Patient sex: F
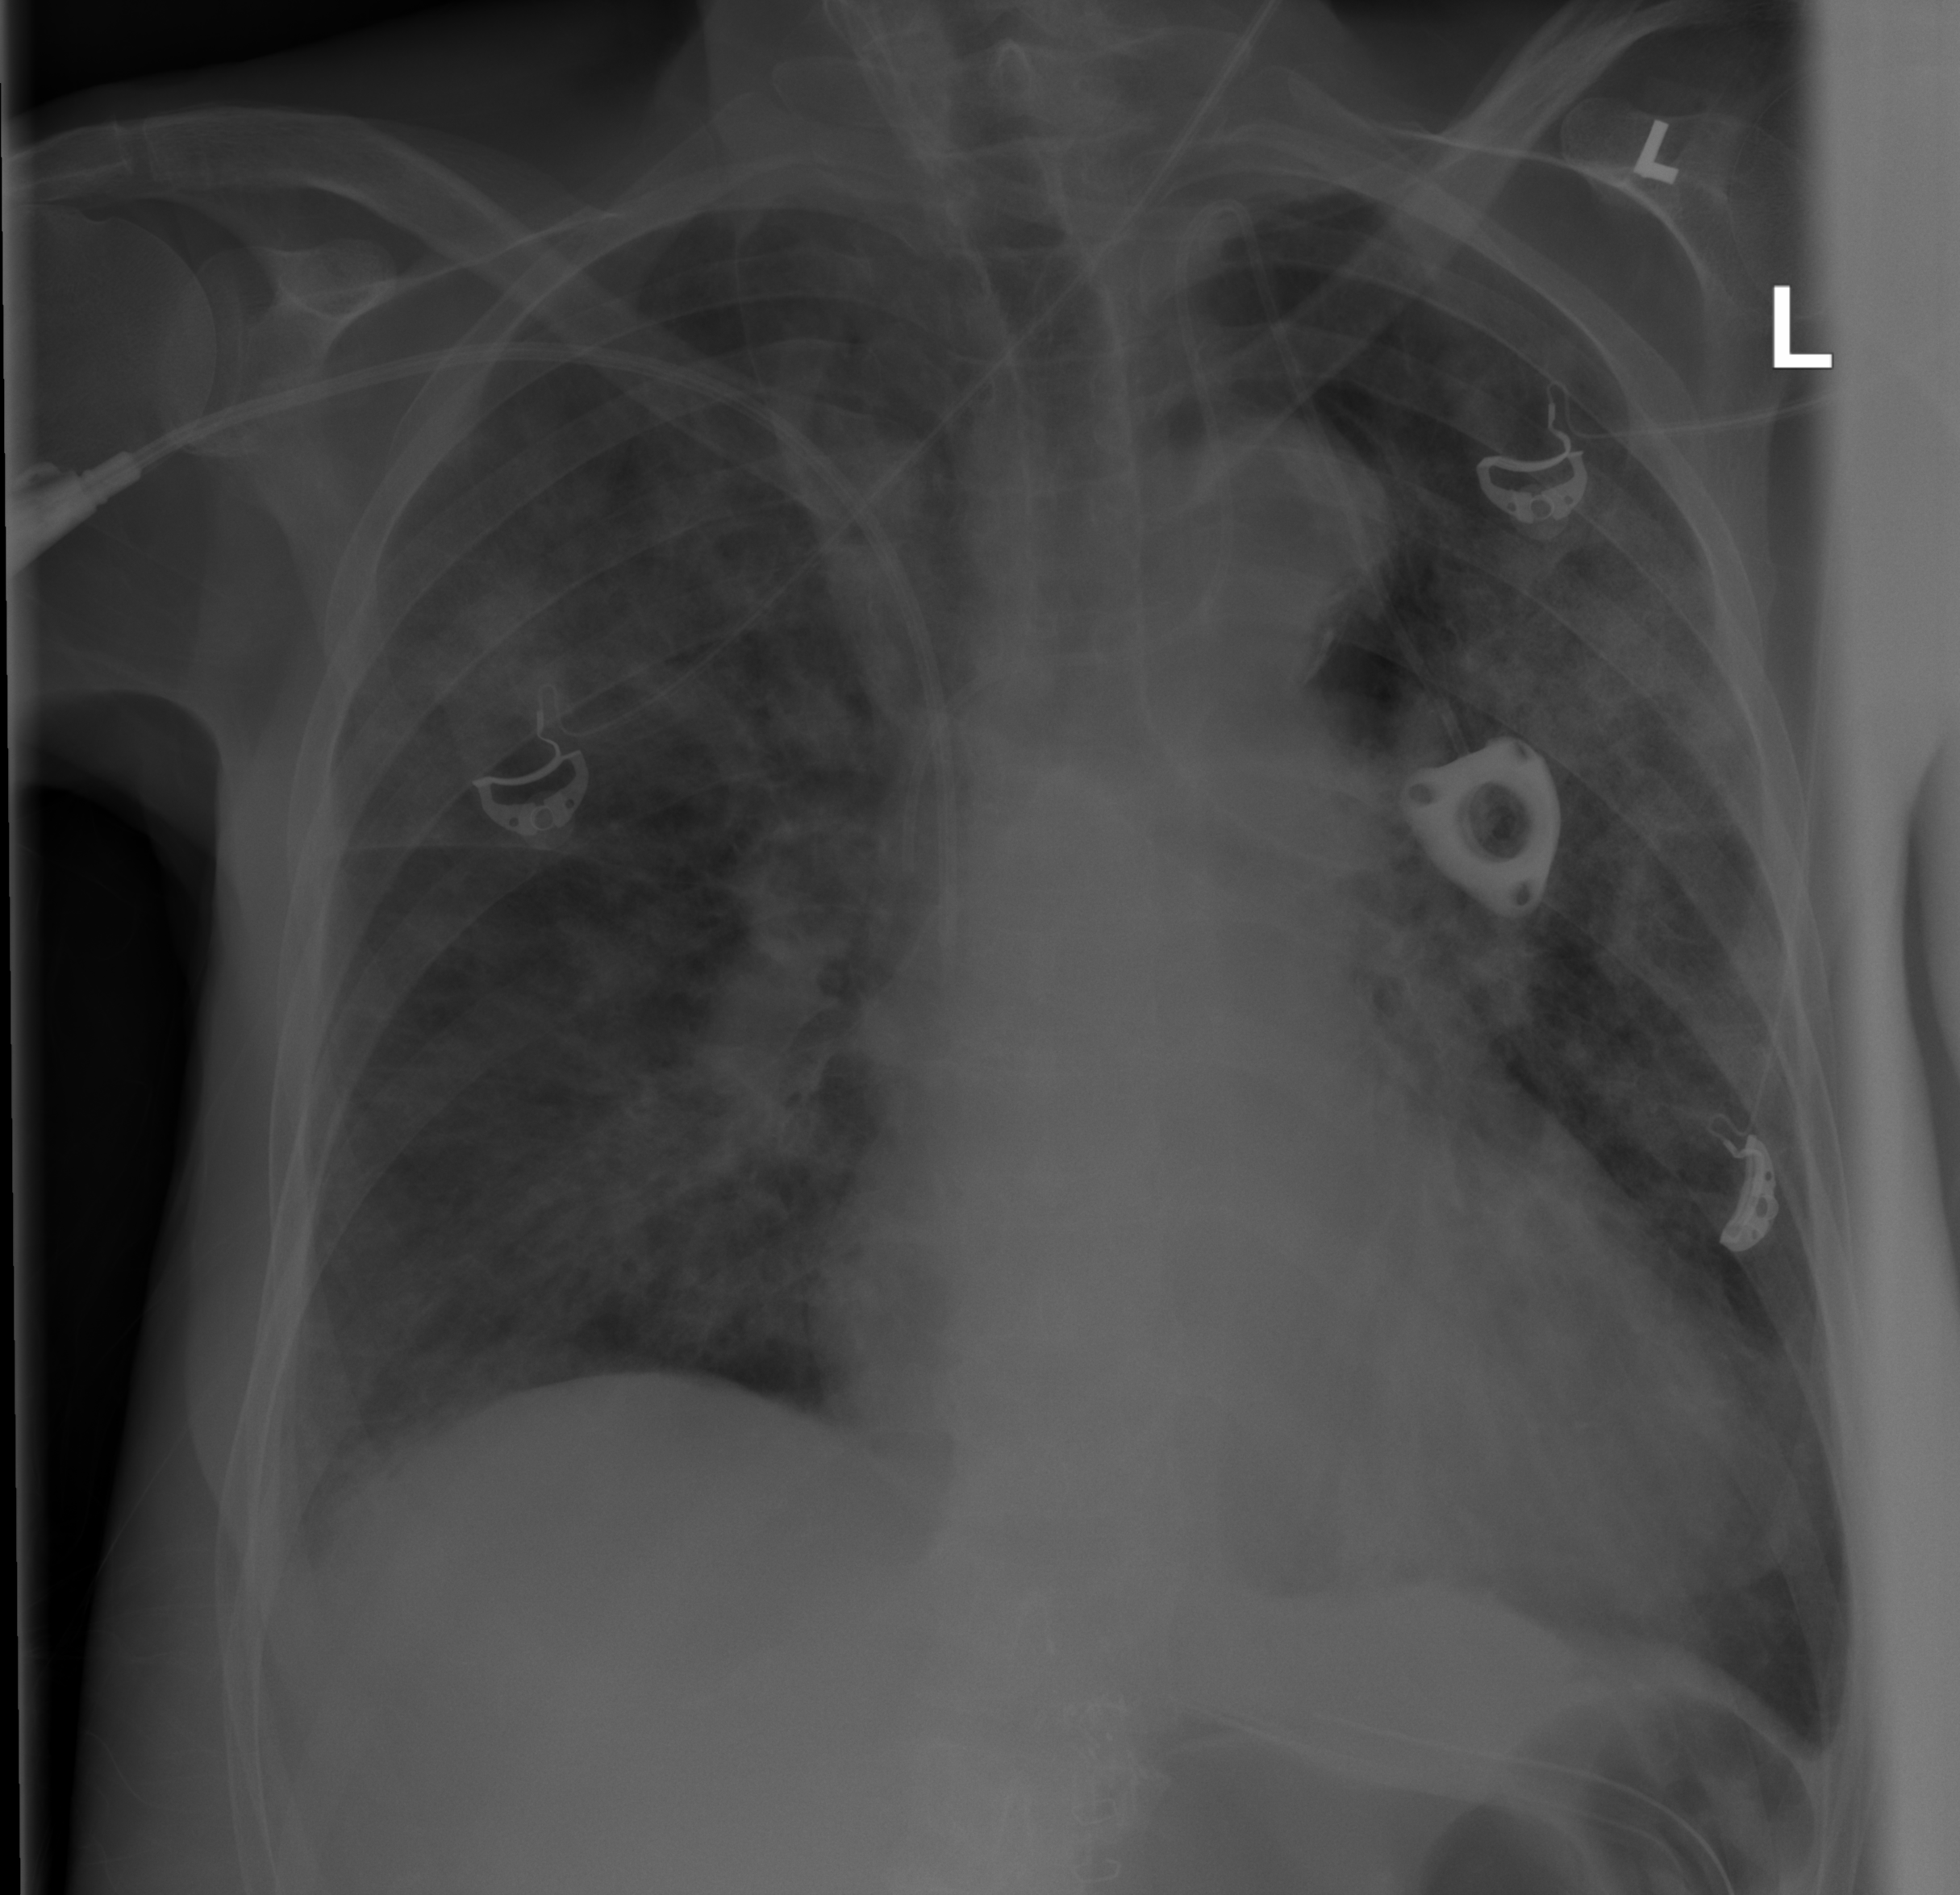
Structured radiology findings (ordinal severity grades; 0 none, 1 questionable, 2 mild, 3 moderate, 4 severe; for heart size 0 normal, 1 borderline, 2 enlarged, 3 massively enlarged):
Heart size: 2
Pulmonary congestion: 0
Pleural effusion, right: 0
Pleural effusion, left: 0
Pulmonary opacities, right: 3
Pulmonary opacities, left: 3
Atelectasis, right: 0
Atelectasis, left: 0